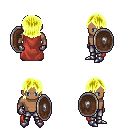
a pixel art fantasy rpg character, male body template, human, dark skin, maroon cape, metal pants, gold long bangs hairstyle, metal gloves, metal boots, shield, four views (front, back, left, right), 2x2 character sprite sheet, small pixel art, hard edges, no anti-aliasing